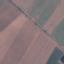
Land use / land cover class: AnnualCrop